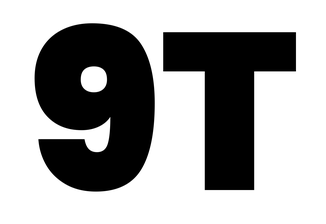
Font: Poppins-Black